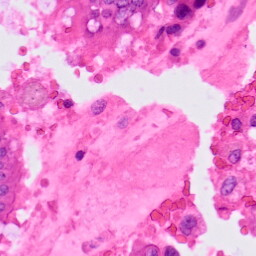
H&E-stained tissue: Lung